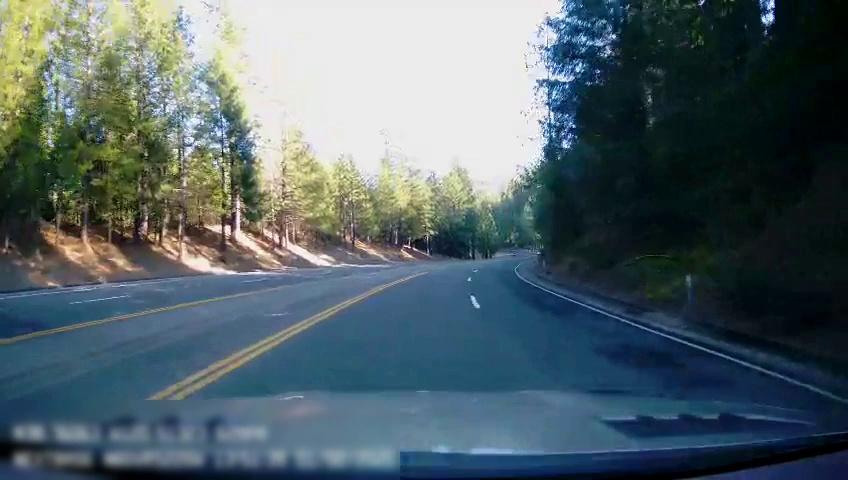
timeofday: Day
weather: Sunny
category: Drivable Space
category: Lanes | Alternate Lane
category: Lanes | Alternate Lane
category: Lanes | Current Lane
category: Lanes | Alternate Lane
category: Lanes | Opposite Lane
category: Lanes | Opposite Lane
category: Lanes | Opposite Lane